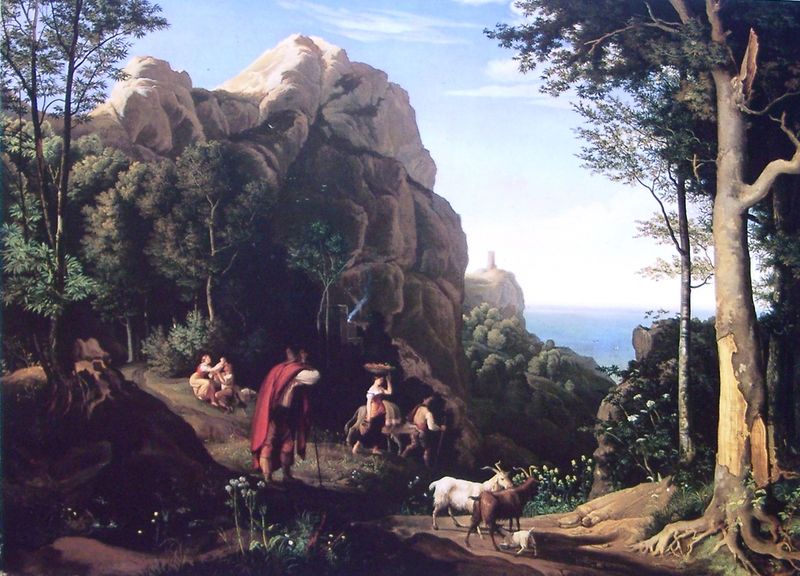
Titel: Tal bei Amalfi mit Ausblick auf die Bucht von Salerno
Künstler: Adrian Ludwig Richter
Standort: Leipzig
Institution: Museum der Bildenden Künste
Schlagwörter: baum, berg, blau, blätter, dunkel, felsen, gemälde, himmel, laub, mann, meer, schatten, umhang, wasser, weiß, wolken, bäume, frauen, grün, landschaft, menschen, see, sitzen, äste, blume, blumen, braun, frau, hell, hintergrund, hut, licht, männer, orange, schwarz, vordergrund, ölbild, ausblick, gebäude, gras, hund, rot, tier, tiere, weg, wiese, wolke, malerei, schale, stein, steine, tragen, öl, baumstamm, erde, ferne, gräser, horizont, hügel, natur, stamm, strauch, zweige, busch, büsche, gebüsch, gewässer, sommertag, sonne, sträucher, mantel, familie, blatt, pflanzen, tal, wald, esel, genre, pferd, stock, turm, reiten, reiterin, aussicht, hündchen, orangenbaum, küste, ruhe, man, stab, transport, berge, fels, gebirge, gipfel, klippen, dunst, idylle, böschung, romantik, küstenlandschaft, stämme, olive, wolle, korb, bucht, antike, durchblick, wandern, wurzel, alpen, ideal, idyll, moos, lichtung, maultier, liebespaar, wurzeln, bluten, blauer himmel, wanderer, rinde, zeichnerisch, historismus, platane, verblauung, hörner, hirtenstab, baumrinde, bock, schafe, böcke, hirte, hirten, schäfer, ziegenbock, ziege, wuzeln, olivenbaum, hirtenstock, ägypten, ziegen, bewuchs, abstieg, pastorale, zicklein, ese, hirt, ziegenböcke, schäferhund, teire, arkadisch, baumwurzel, geißen, waldlichtung, ziegenhüter, meeresblick, geiß, hirtenszene, bert, schäferlandschaft, senn, wurzenln, 1800, idyllie, irtin